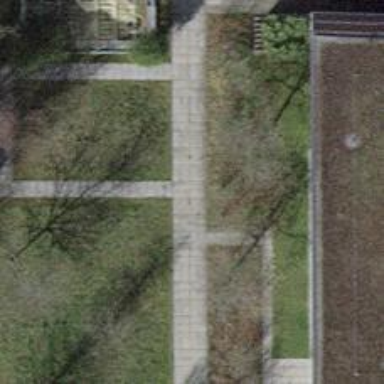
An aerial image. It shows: Path made of paving stones.